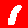
Digit: 1